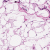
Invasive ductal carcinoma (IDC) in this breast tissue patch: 0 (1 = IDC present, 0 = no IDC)